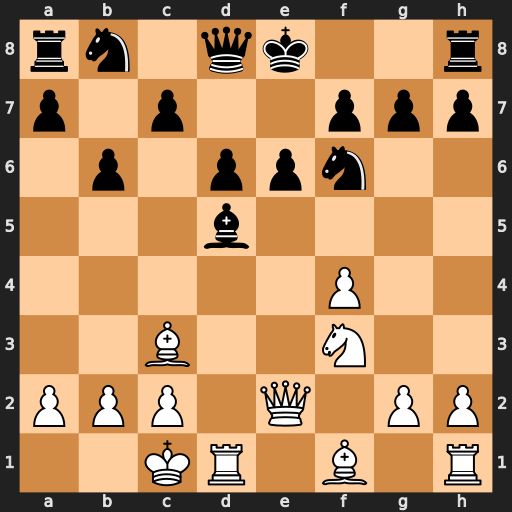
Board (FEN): rn1qk2r/p1p2ppp/1p1ppn2/3b4/5P2/2B2N2/PPP1Q1PP/2KR1B1R
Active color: w
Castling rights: kq
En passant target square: -
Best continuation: Bxf6 Qxf6 Rxd5